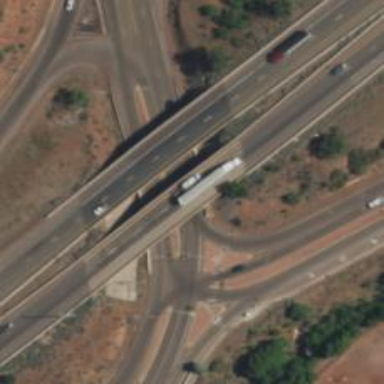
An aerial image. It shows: Secondary link road.